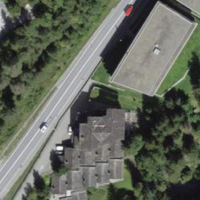
EUNIS habitat code: 55
Species observed at this site:
Amelanchier ovalis